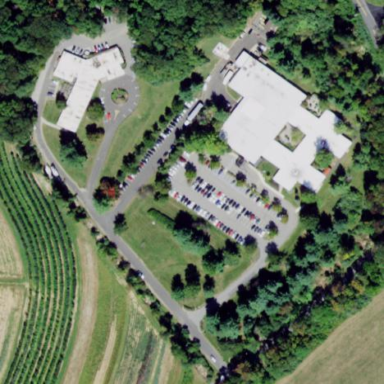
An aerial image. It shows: Nursing home.